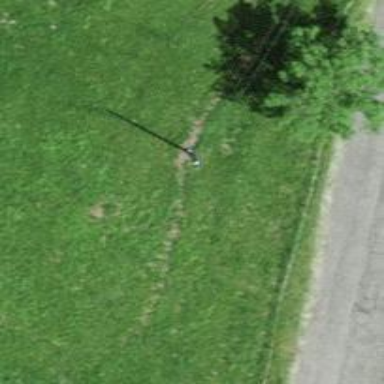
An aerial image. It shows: Minor power line.